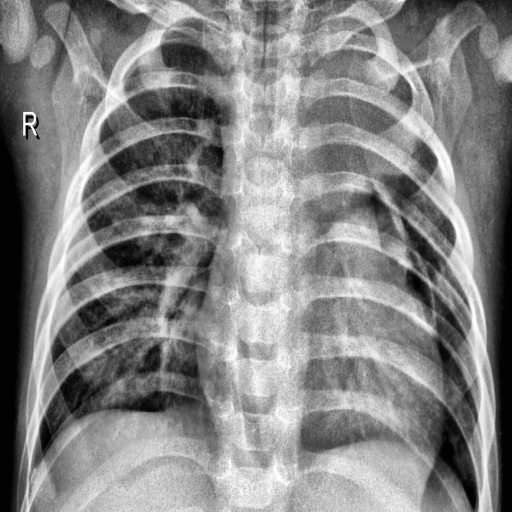
Finding: PNEUMONIA